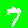
Digit: 7